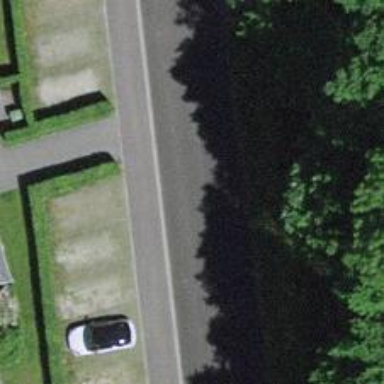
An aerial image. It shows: Set of steps on the road.